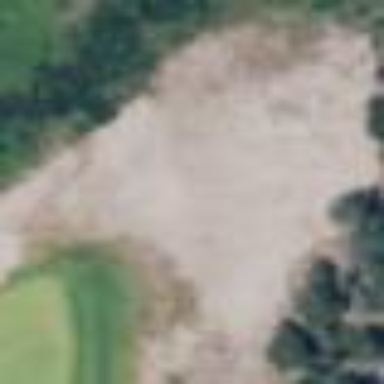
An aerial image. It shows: Sand bunker on golf course.